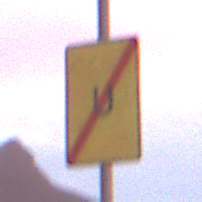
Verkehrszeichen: EndeUmleitung
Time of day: SunriseSunset
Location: Outdoor (Urban)
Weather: PartlyCloudy
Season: NotSpecified
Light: Natural